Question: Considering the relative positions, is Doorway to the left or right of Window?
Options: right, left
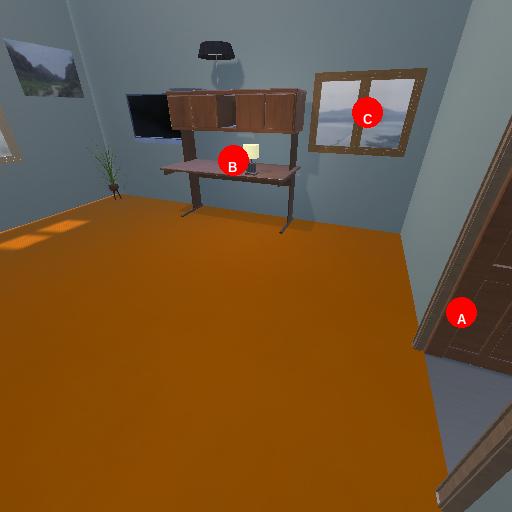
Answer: right